Question: My 90-degrees rotated text, put into rowspaned cell, is word-wrapped to two lines, though in my opinion, there is enough space in cell to write it in a single line. Is this some kind of browsers' bug?
I have a single-one text, that I <URL>:
'''
.rotate-90-degrees
{
filter: progid:DXImageTransform.Microsoft.BasicImage(rotation=0.083); /* IE6,IE7 */
-ms-filter: "progid:DXImageTransform.Microsoft.BasicImage(rotation=0.083)"; /* IE8 */
-moz-transform: rotate(-90.0deg); /* FF3.5+ */
-ms-transform: rotate(-90.0deg); /* IE9+ */
-o-transform: rotate(-90.0deg); /* Opera 10.5 */
-webkit-transform: rotate(-90.0deg); /* Safari 3.1+, Chrome */
transform: rotate(-90.0deg); /* Standard */
}
'''
I then put it into a table cell, rowspaned to four rows:
'''
<td rowspan="4">
<div class="rotate-90-degrees">
Quest. no 1
</div>
</td>
'''
Browser (Chrome) renders div itself as '44px x 40 px', while table cell's as '61px x 148px' with 'padding' set to '8px'. Though, I was pretty sure, that I'll get entire text in a single line, it is word-wrapped to two lines and produces quite ugly effect:

It seems, that there is enough space to write it in a single line. '44px' div's width (which now becomes height, due to rotation) plus 2 x '8px' padding is only '60px', which is still far, far less than cell's height set to '148 px'. Why, then, it is being word-wrapped?
When I highlight cell (second on image) with Chrome Developers Tools, it seems to me, that browser is adding an enormous height padding to cell's content, completely ignoring CSS-set padding ('8px'). Or is there any other reason, that I just don't see?
I tried to "fix" this, by changing padding to '0 px' or even negative value, but without any luck. Is there any way, that I can force browser to render this text in a single line, if there is space enough to fit it?
Tests and examples are made in Chrome, but effect in IE and Firefox is exactly the same.
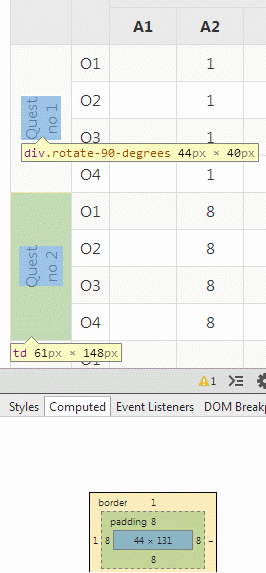
Answer: Preventing wrapping in CSS is just:
'''
white-space: nowrap;
'''
(Other <URL>